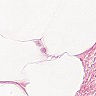
Metastatic tissue present: no